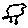
Label: bird